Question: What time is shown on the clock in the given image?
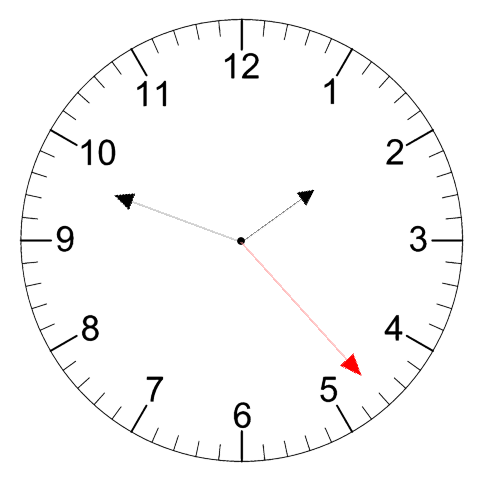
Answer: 01:48:23